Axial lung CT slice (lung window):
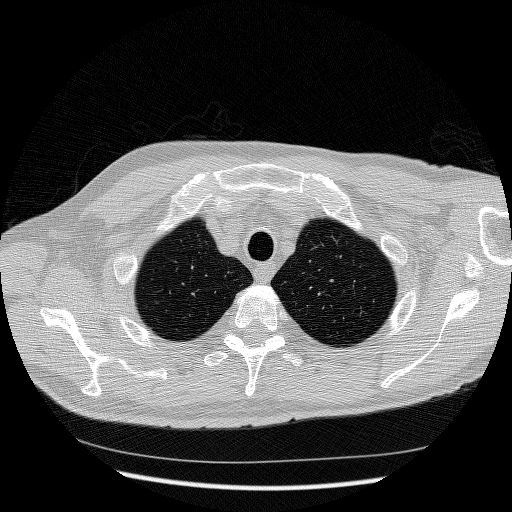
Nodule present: no